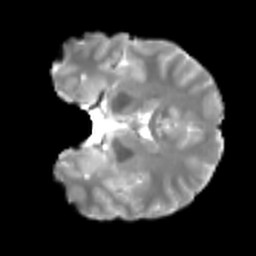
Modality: T2w
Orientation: coronal
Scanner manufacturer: siemens
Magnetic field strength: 3 T
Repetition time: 4 s
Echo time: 0.0594 s